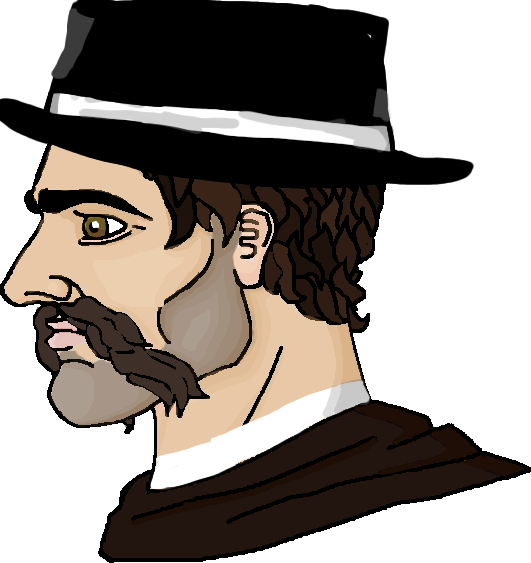
Label: 4_Yes_Chad